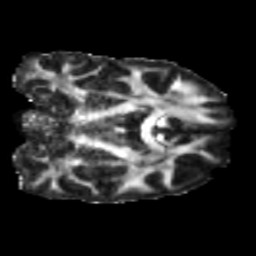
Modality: FA
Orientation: coronal
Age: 46
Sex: male
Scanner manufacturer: siemens
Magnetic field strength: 3 T
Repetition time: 5 s
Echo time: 0.092 s